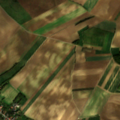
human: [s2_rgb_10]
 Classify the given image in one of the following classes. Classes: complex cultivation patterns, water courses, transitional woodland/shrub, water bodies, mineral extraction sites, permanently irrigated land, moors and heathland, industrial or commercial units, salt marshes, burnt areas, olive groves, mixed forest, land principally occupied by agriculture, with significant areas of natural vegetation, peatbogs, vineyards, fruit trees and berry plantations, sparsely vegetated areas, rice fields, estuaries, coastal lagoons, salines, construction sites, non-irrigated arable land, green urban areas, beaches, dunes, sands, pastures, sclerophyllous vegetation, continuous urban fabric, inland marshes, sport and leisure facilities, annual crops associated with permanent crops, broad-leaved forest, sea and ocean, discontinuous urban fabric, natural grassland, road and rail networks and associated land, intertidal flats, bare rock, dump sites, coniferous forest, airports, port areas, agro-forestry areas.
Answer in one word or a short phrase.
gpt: discontinuous urban fabric, non-irrigated arable land, land principally occupied by agriculture, with significant areas of natural vegetation